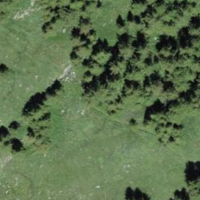
EUNIS habitat code: 41
Species observed at this site:
Campanula barbata